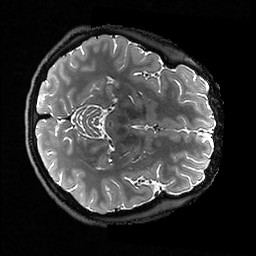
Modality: T2w
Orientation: axial
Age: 32
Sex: female
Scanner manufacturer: ge
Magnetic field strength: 3 T
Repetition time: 3.202 s
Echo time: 0.06703 s